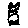
Label: cat